Question: In RIA Services I define some partial class for the entity. (It is under *.shared.cs)
This partial class has some new fields that doesn't have entity.
And I have a
When I debug that RIA Services method I can see that ALL Partial class fields are populated well. So they are NOT NULL.
When I get callback from RIA Services in Silverlight code (MVVM) I can see ALL fields:
1. Basic entities fields.
2. Extra partial class fields.
What I am missing there? Any clue?
Thank you!

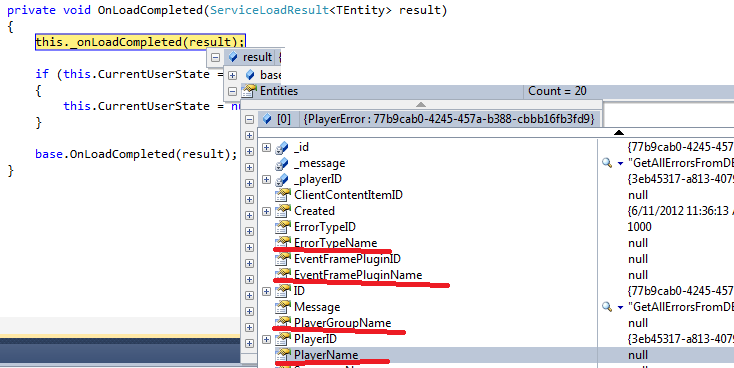
Answer: Finally I found other way to realize things I need:
I just created a SQL Server View and that's it! :)
So I recommend to use this approach.